Field crop: tomato
Growth stage: 2
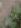
Species: solanum